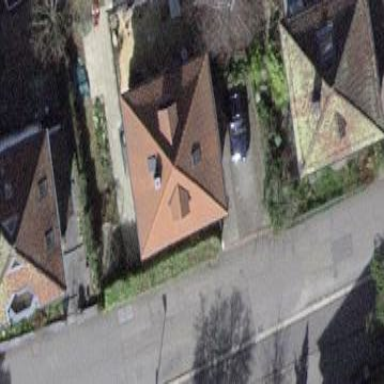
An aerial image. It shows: Detached building.